Field crop: maize
Growth stage: 1
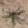
Species: salsola